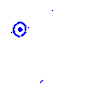
Particle: pion